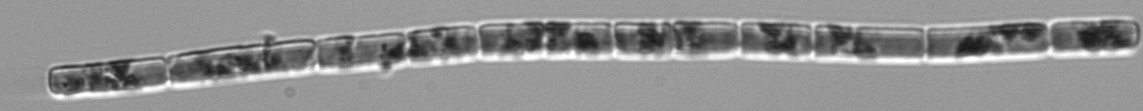
Label: Guinardia_delicatula